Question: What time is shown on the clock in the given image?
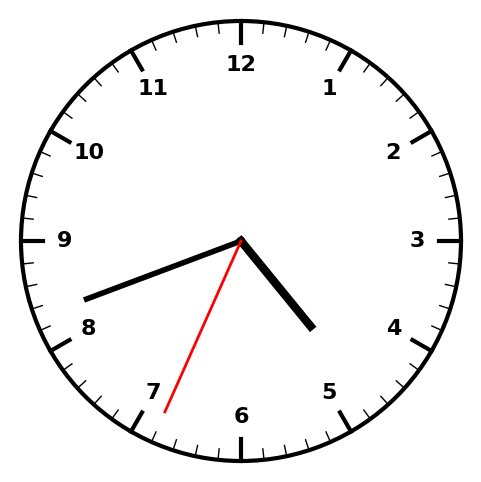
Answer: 04:41:34